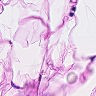
Metastatic tissue present: no